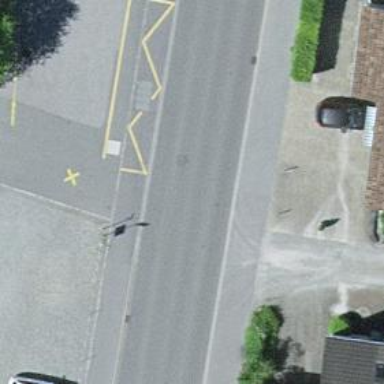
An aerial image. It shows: Bus stop with designated public transport stop position.